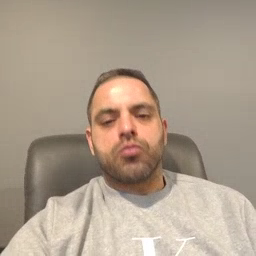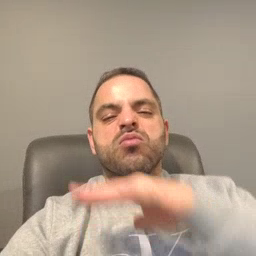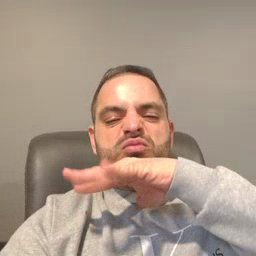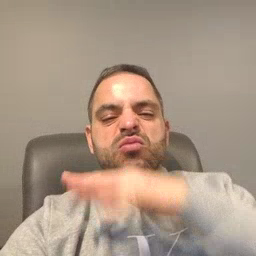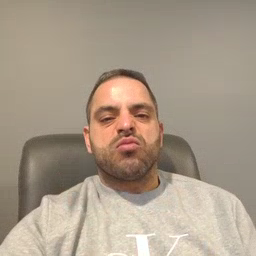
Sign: dirty